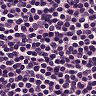
Metastatic tissue present: no